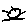
Label: sun